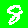
Digit: 8